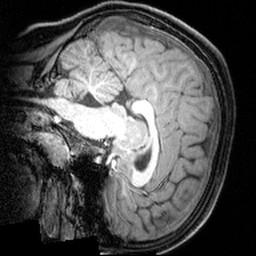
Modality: T1w
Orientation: sagittal
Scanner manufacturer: siemens
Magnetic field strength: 3 T
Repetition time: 1.9 s
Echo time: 0.00397 s